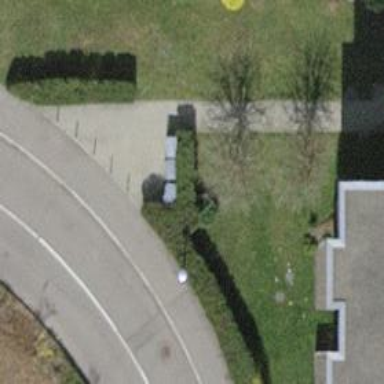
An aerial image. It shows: Urban tree adds touch of nature to the surroundings.